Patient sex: F
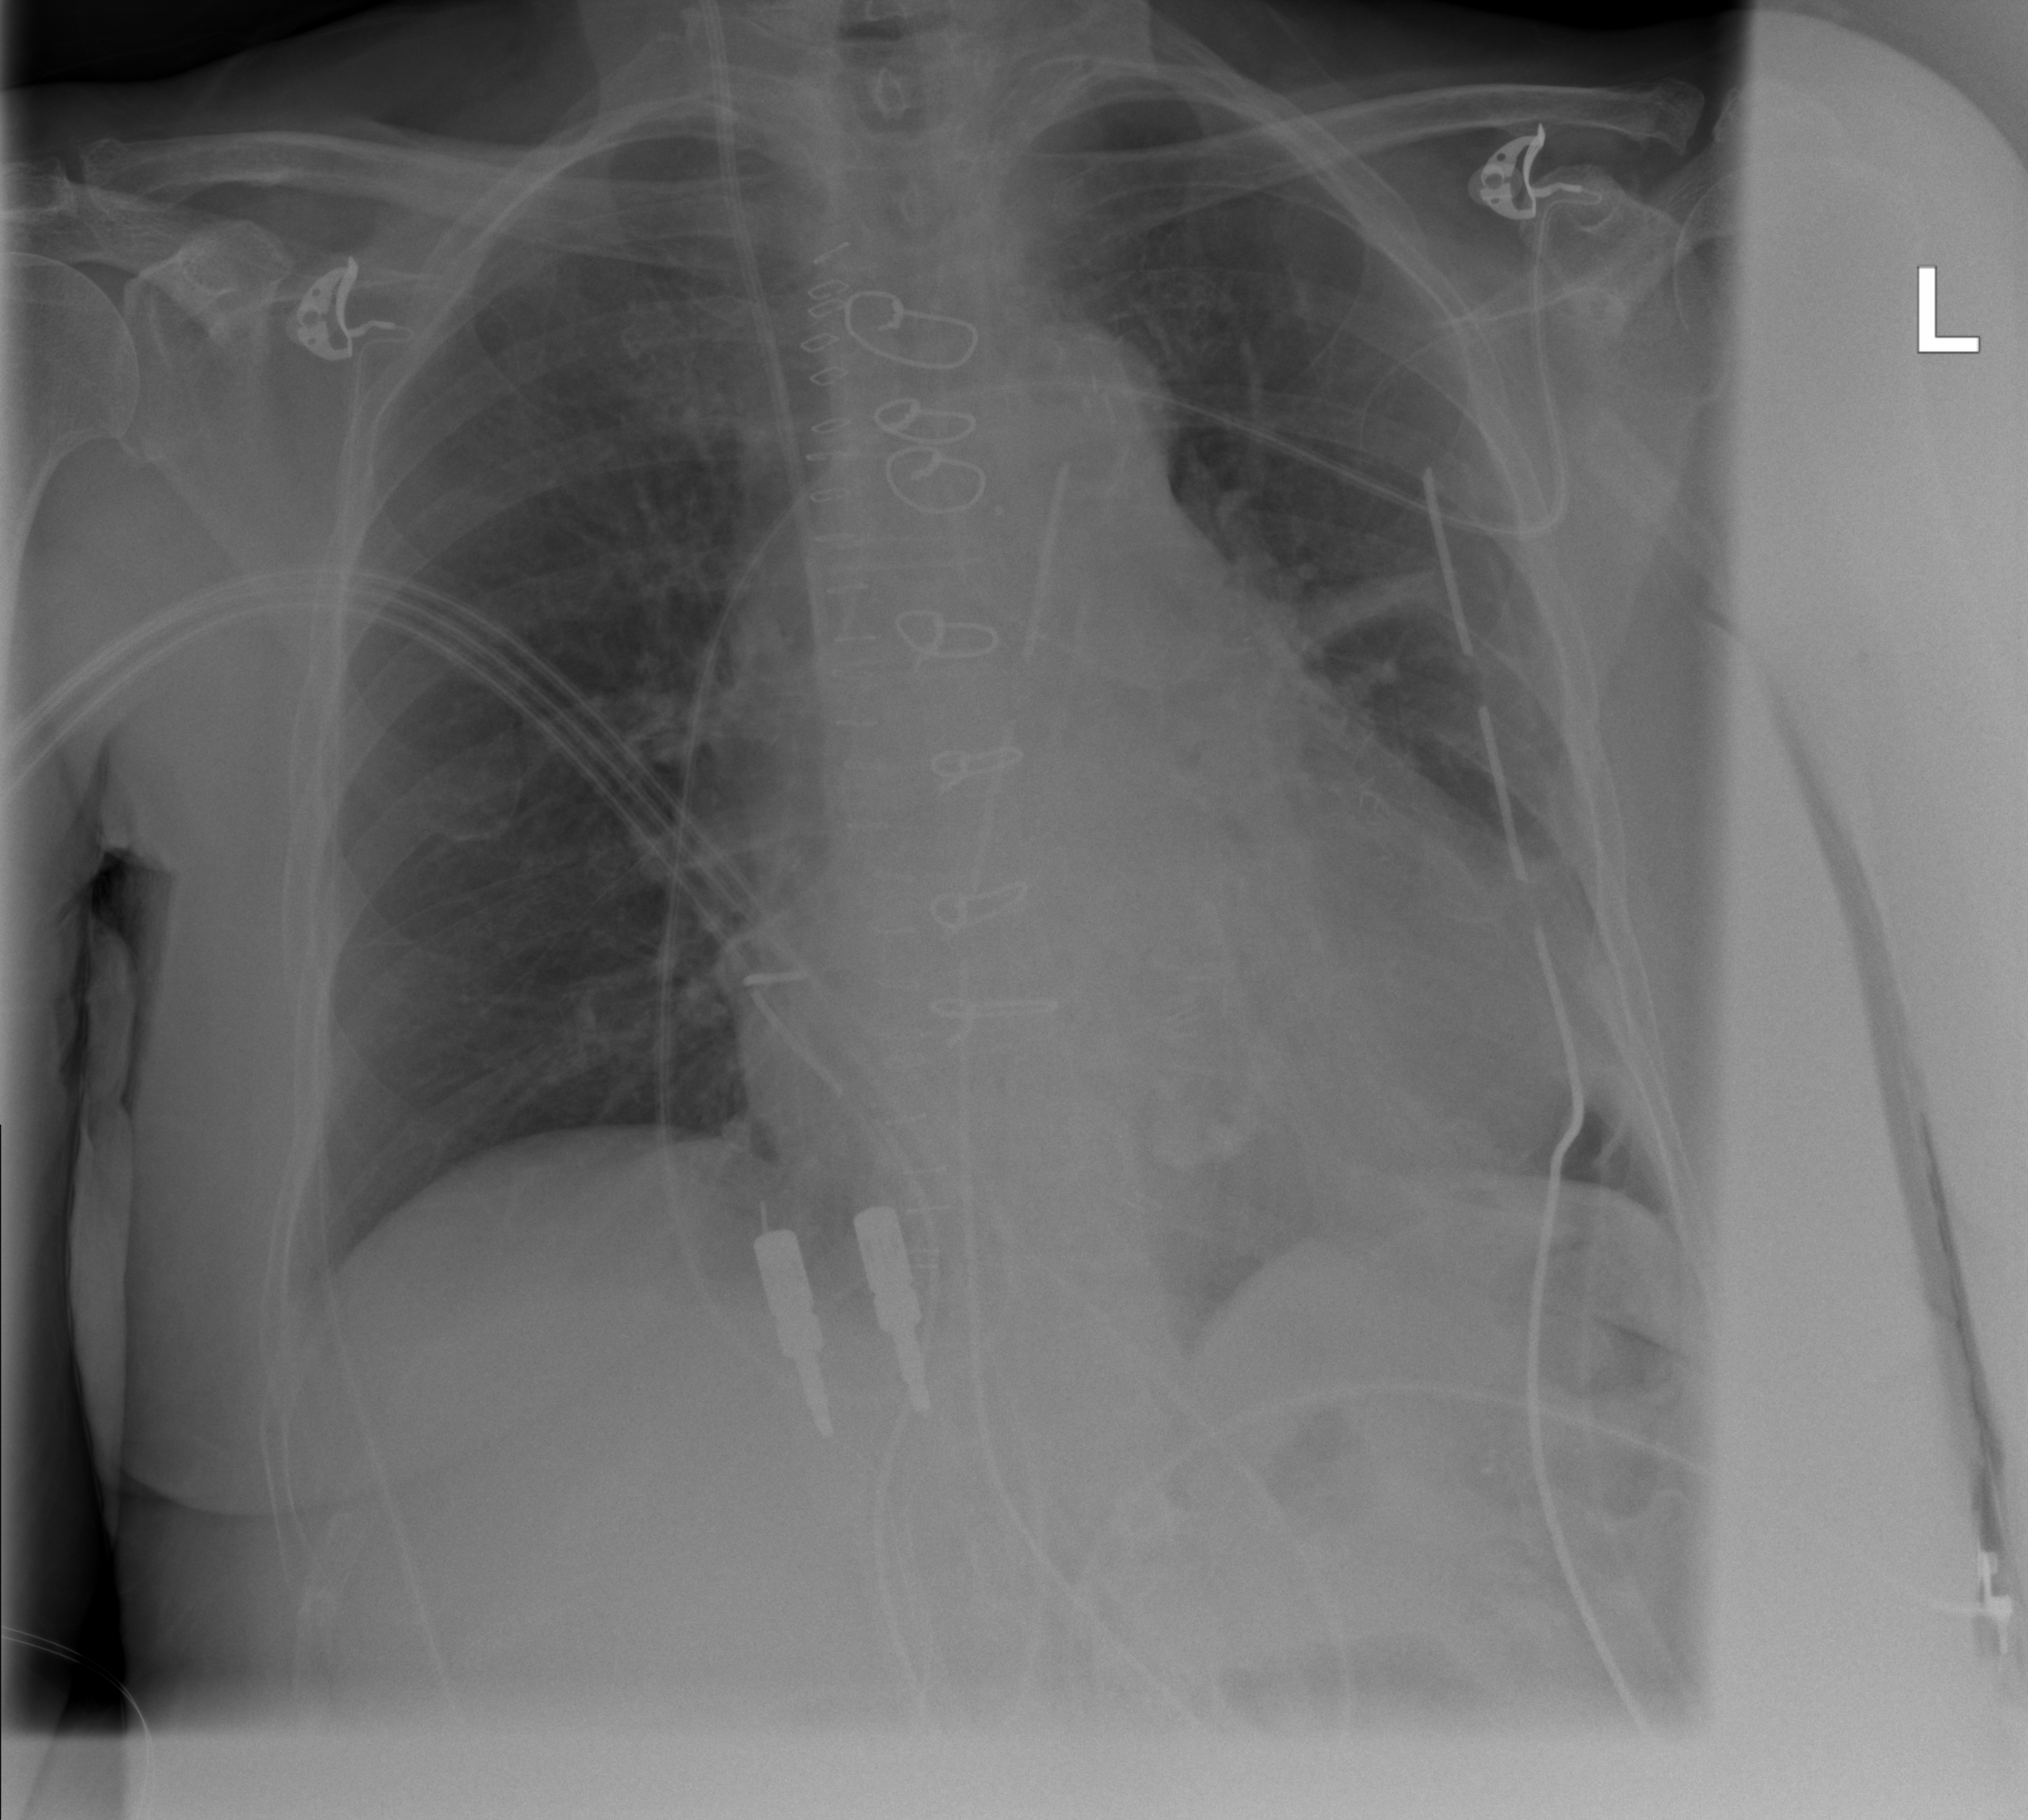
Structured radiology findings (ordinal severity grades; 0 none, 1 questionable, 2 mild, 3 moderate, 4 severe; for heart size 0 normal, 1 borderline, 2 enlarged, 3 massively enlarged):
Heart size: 2
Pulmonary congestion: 0
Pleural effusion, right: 0
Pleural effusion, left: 0
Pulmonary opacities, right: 0
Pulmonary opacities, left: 0
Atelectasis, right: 1
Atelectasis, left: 2